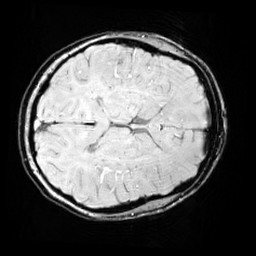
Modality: SWI
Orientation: axial
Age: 11
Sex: female
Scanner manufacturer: siemens
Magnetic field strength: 3 T
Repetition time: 0.027 s
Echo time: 0.02 s